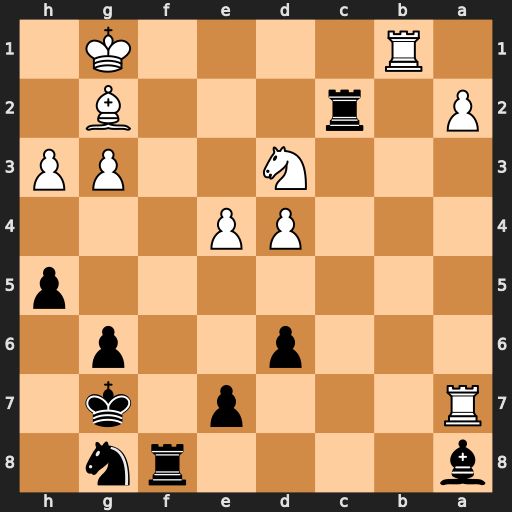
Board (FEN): b4rn1/R3p1k1/3p2p1/7p/3PP3/3N2PP/P1r3B1/1R4K1
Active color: b
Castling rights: -
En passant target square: -
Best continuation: Rxg2+ Kxg2 Bxe4+